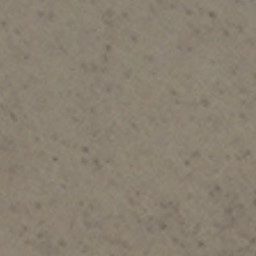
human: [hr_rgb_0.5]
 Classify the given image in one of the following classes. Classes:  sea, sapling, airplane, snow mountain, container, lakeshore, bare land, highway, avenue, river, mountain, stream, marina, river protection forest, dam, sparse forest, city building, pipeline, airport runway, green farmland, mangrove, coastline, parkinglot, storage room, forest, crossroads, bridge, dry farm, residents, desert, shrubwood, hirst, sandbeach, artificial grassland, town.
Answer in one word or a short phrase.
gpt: bare land